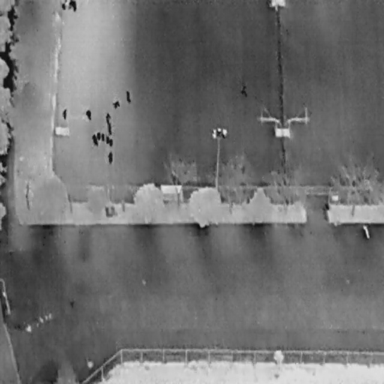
There are ten People in the infrared image.